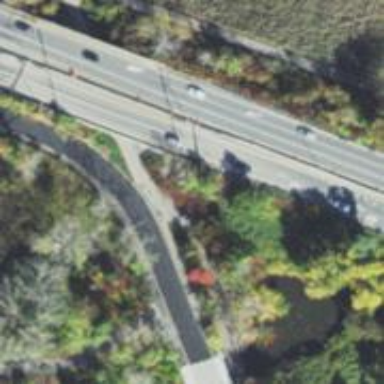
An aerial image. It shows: Trunk highway bridge.